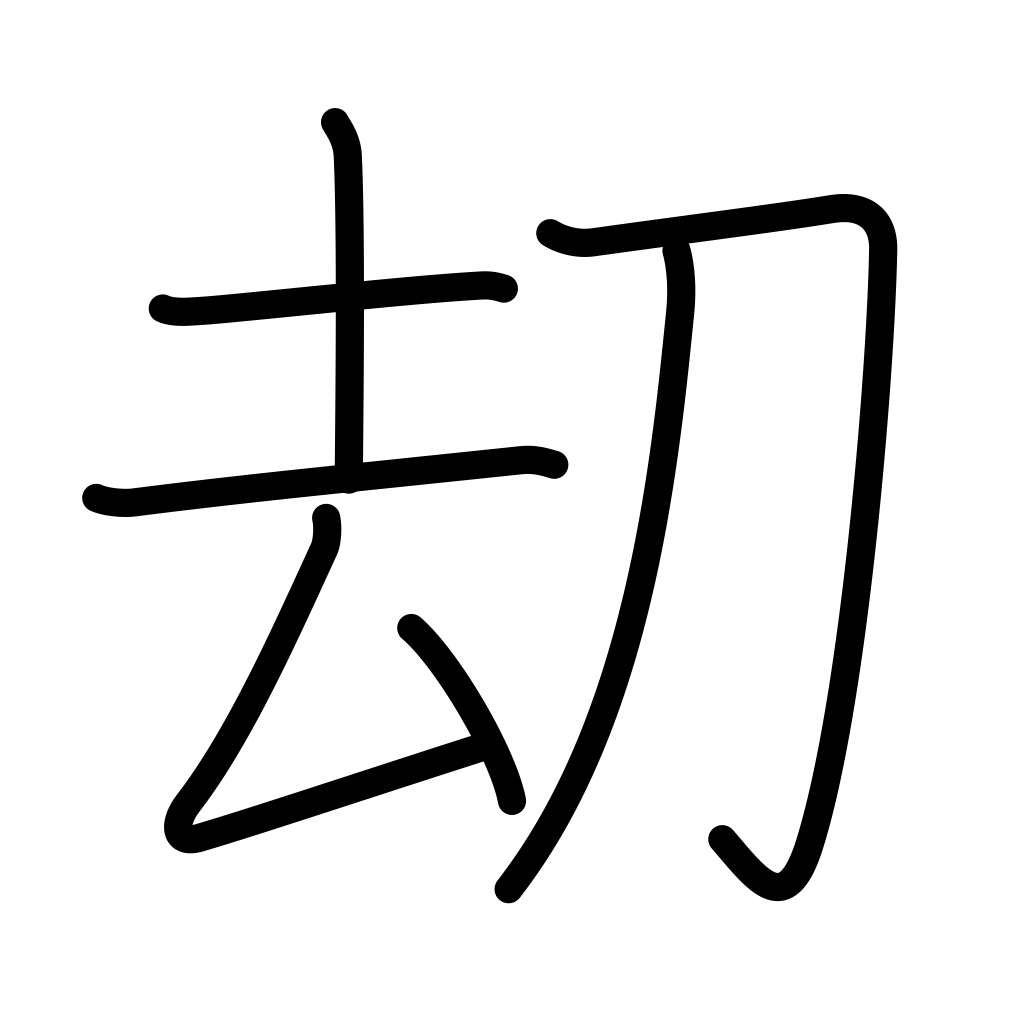
Meaning: threat, long ages